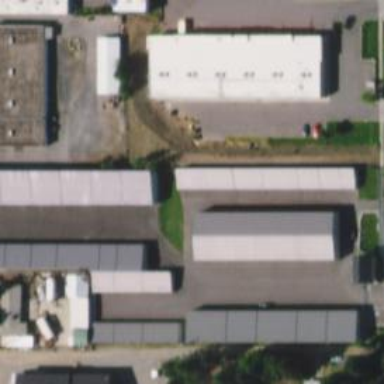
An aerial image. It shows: Commercial area with storage rental shop.